Question: Is there any reason (besides having physically different looking icons) to include four different sizes of my launcher icon? I would think if I just included one icon in my app (in xhdpi directory), the ldpi devices would just use the xhdpi icon and scale it appropriately.

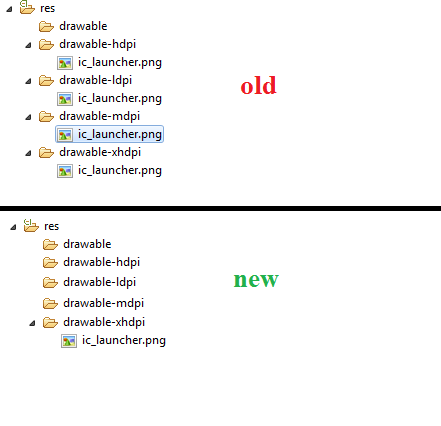
Answer: > the ldpi devices would just use the xhdpi icon and scale it appropriately
Correct. And you have absolutely no control over the quality of the result.
So, you try this for an image (launcher icon or any other) and the results are acceptable on all major screen densities, go for it. However, there may be some images where the degraded results from the downsampling means that you will want to supply your own images at other densities, where you have more control over the results.